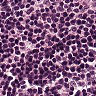
Metastatic tissue present: no